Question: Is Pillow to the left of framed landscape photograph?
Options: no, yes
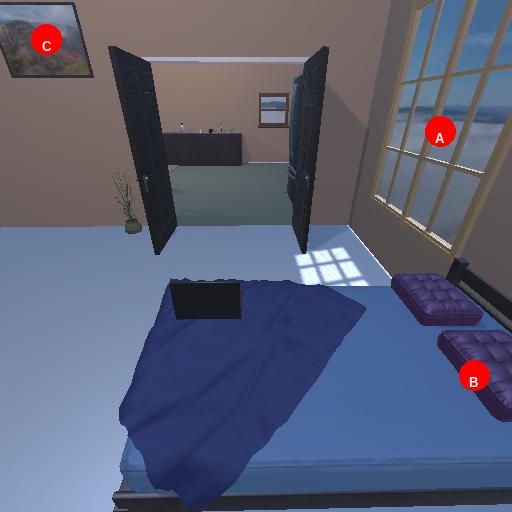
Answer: no